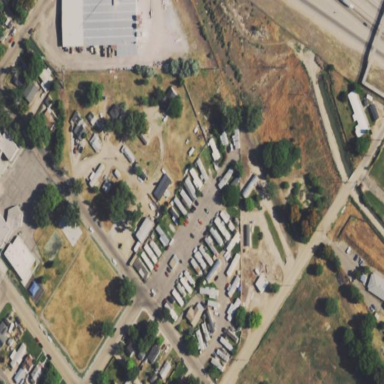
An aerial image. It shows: Residential area designated as trailer park.